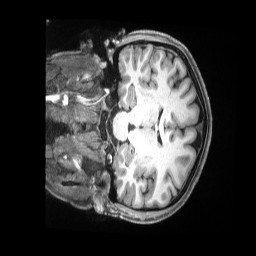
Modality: T1w
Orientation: coronal
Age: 25
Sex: female
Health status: ill
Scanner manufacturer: siemens
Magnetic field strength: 3 T
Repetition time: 2.5 s
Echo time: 0.00181 s